Breast ultrasound image
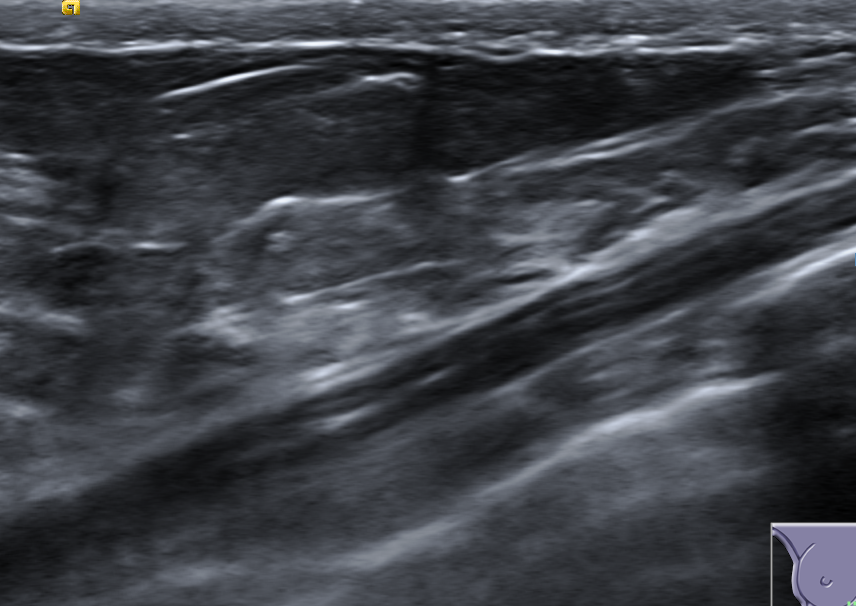
Diagnosis: normal